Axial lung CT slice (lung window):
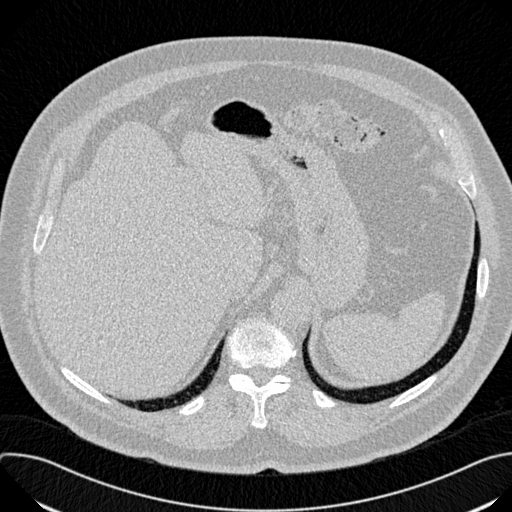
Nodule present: no